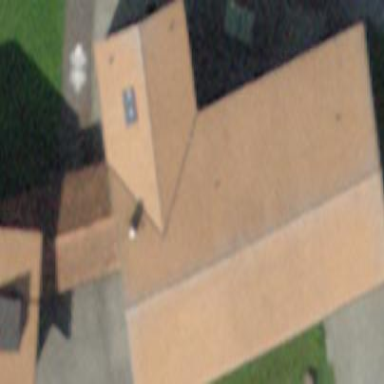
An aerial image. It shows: School building.